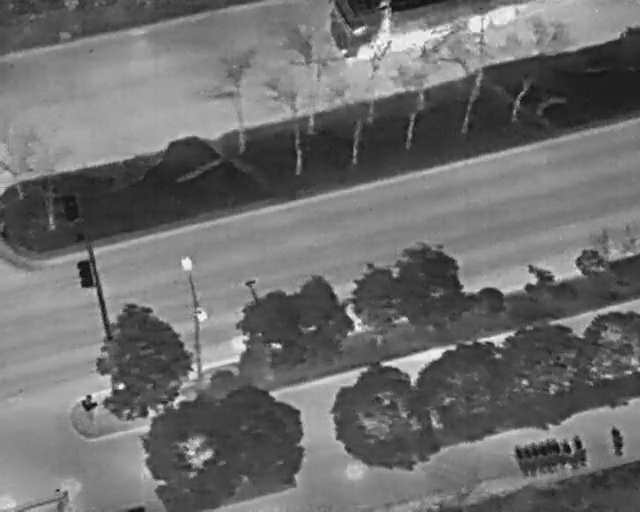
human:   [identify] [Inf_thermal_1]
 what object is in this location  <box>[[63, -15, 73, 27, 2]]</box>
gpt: <ref>1 large othervehicle at the top</ref>

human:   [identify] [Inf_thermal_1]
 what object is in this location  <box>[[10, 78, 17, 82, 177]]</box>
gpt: <ref>1 large person at the bottom left</ref>